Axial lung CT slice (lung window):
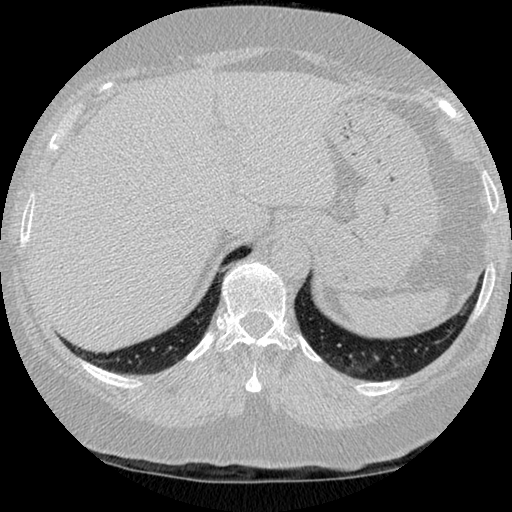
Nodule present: no